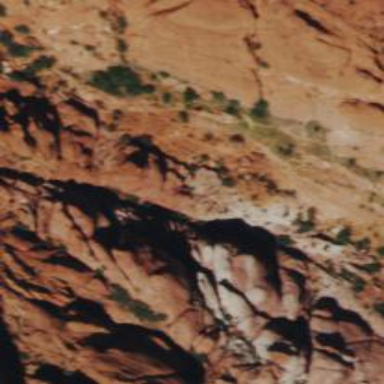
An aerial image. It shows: Cliff in nature.